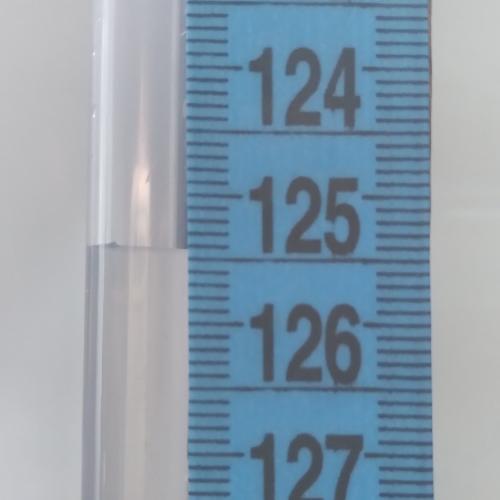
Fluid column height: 125.4 cm